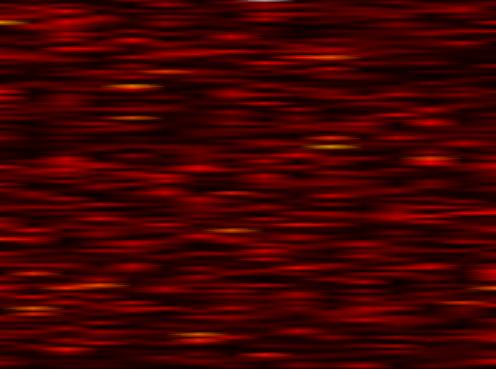
Label: WOLA